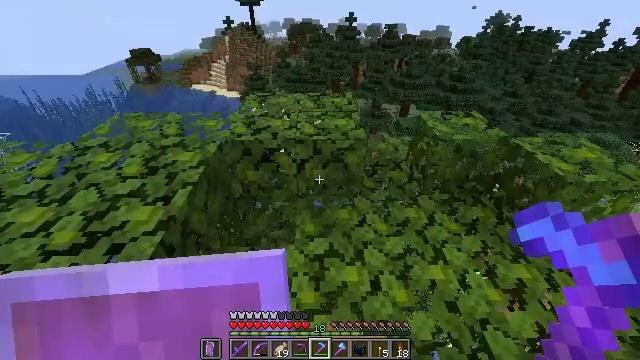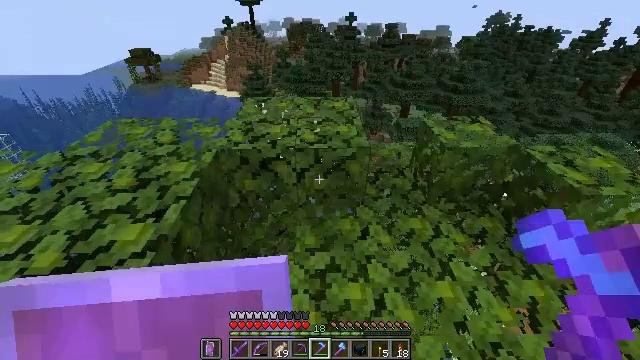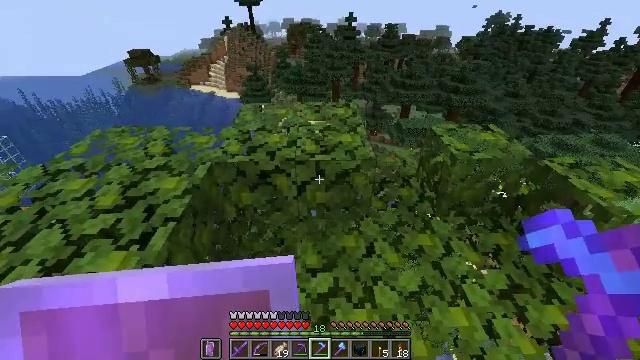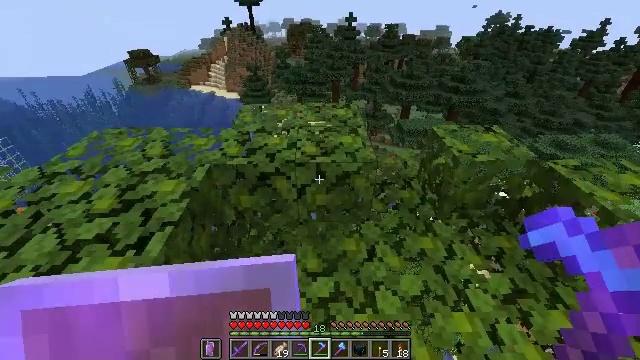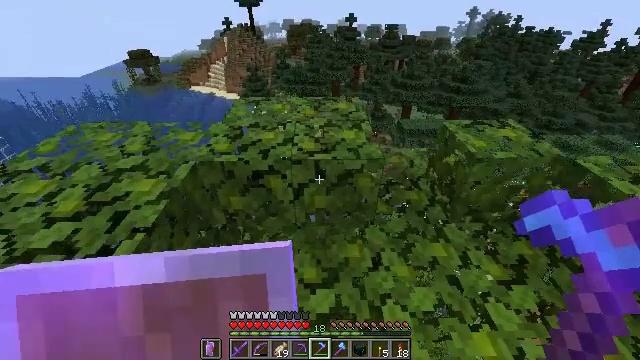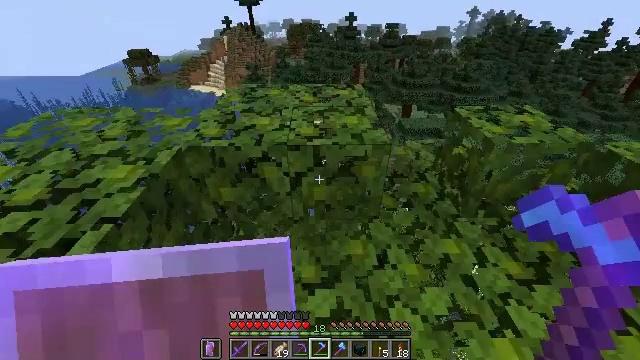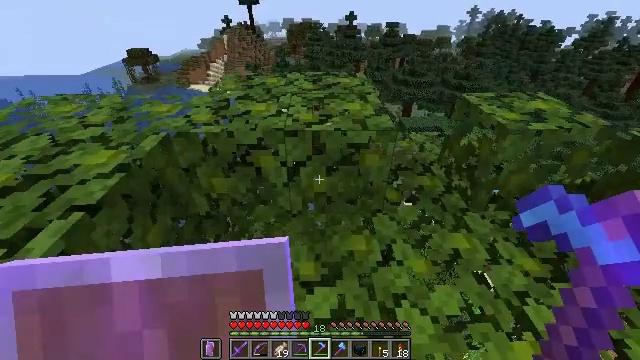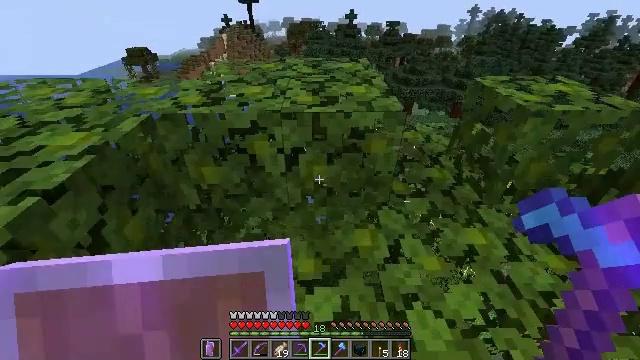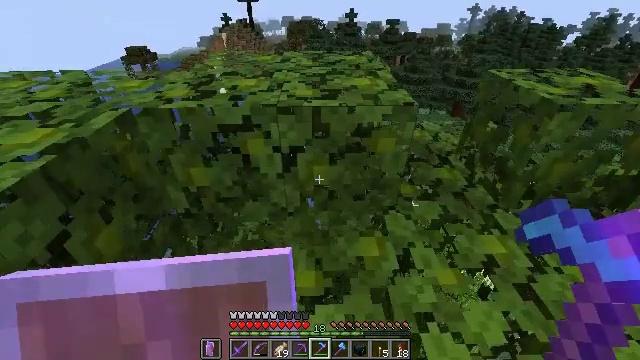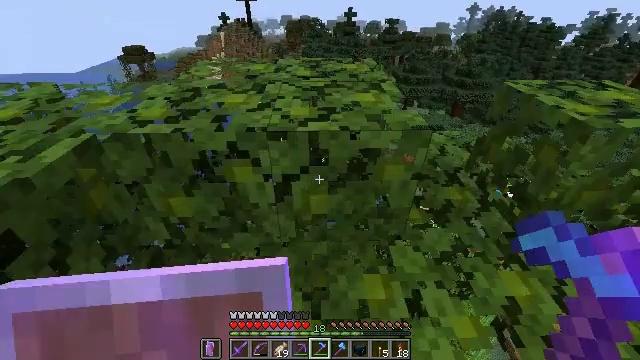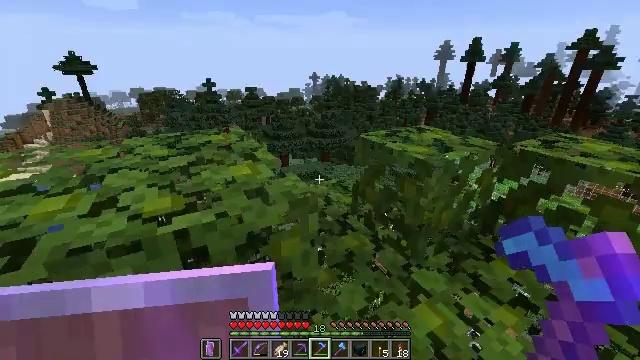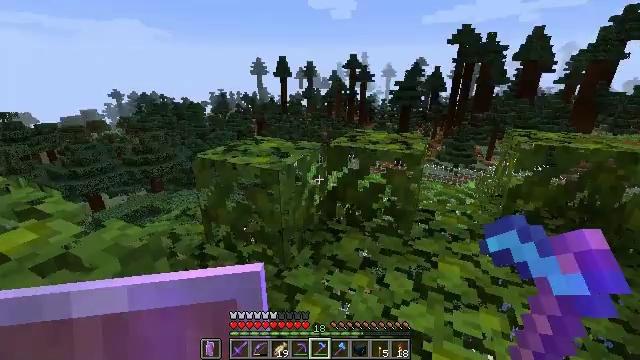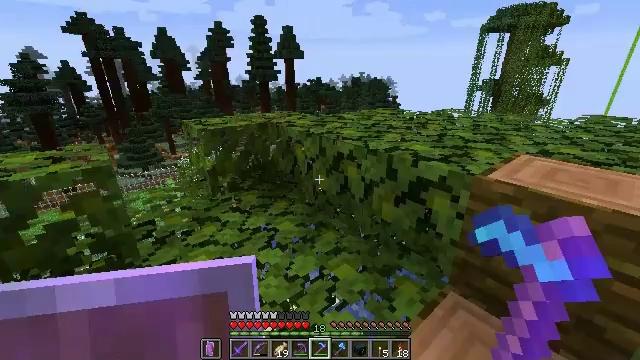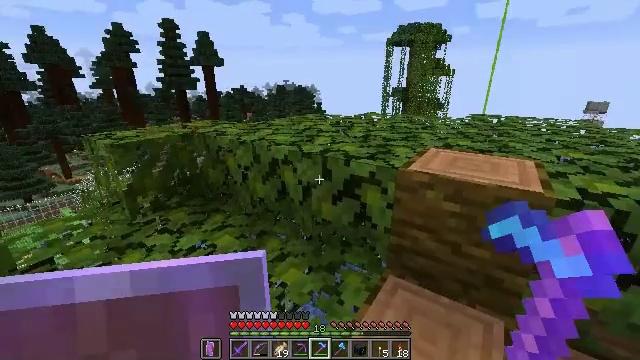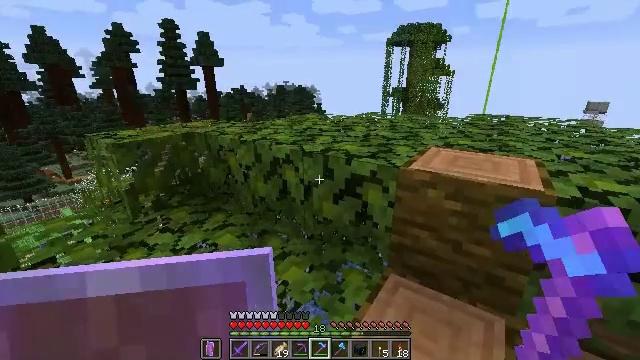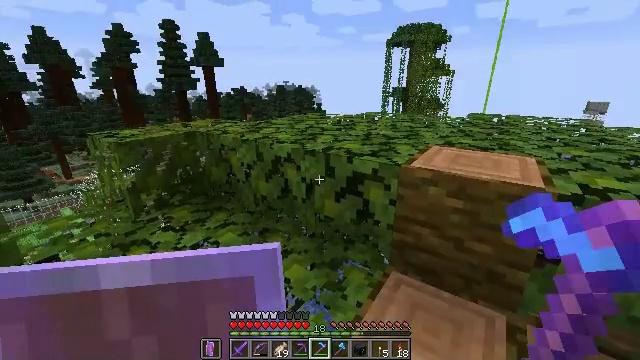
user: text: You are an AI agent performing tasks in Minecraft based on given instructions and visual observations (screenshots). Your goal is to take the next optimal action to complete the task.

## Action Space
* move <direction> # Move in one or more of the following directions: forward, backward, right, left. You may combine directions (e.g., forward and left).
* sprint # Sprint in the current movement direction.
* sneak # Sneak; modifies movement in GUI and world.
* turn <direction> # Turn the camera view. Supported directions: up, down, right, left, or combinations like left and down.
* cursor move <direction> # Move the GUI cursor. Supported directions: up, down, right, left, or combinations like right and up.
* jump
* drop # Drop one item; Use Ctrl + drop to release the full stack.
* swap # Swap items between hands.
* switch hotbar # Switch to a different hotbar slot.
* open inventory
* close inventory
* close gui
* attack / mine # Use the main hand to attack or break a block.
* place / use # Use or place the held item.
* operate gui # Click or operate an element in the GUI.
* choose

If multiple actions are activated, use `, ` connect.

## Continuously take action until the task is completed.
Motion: motion action
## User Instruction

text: Break the jungle leaves with your hand or shears.
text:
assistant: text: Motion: move forward
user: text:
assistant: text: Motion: move forward
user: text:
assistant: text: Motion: move forward
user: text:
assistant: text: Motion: move forward
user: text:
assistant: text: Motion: move forward
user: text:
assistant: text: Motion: move forward
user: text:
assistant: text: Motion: move forward
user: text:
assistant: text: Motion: move forward
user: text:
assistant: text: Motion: move forward
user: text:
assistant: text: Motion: move forward, turn right and up
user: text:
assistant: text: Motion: turn right and up
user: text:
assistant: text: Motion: turn right
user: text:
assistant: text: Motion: turn right and up
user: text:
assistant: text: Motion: no_op
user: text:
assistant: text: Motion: no_op
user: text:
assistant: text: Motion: no_op
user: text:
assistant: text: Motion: no_op
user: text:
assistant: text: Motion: move forward, turn left
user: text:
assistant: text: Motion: move forward, turn left and up
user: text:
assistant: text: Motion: move forward
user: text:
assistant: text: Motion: move forward
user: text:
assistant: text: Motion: move forward, attack / mine
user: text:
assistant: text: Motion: move forward, turn right, attack / mine
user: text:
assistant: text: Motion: turn right, attack / mine
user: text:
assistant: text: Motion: turn right, attack / mine
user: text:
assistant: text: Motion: turn right, attack / mine
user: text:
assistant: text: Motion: turn right, attack / mine
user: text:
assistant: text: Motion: turn right, attack / mine
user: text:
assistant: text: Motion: turn right, attack / mine
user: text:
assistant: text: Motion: turn right, attack / mine